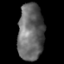
Tissue: lung
Cell type: Others
Senescence score: 0.2132
Nuclear area (px): 1428
Mean DAPI intensity: 103.05